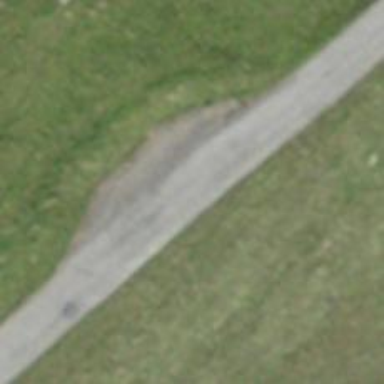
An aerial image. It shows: Passing place on the road.